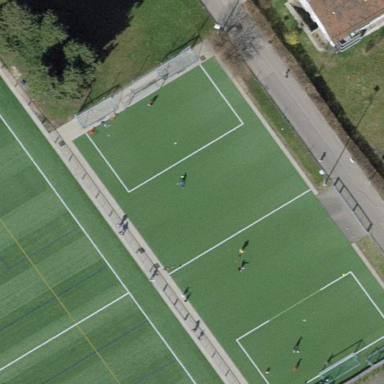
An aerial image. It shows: Soccer pitch for outdoor sports and leisure activities.